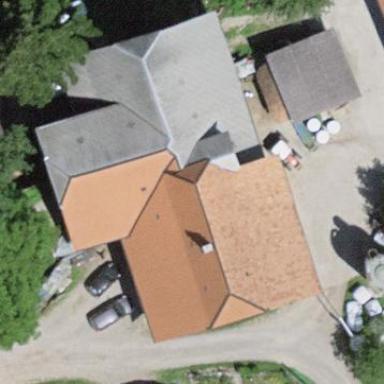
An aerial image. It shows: Farm building.